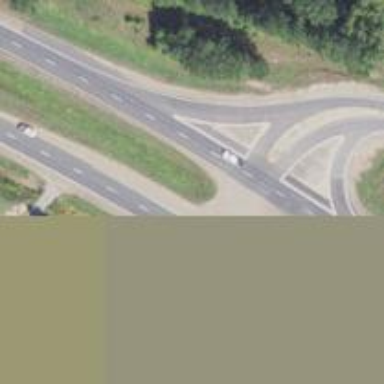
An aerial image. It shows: Trunk highway.